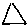
Label: triangle